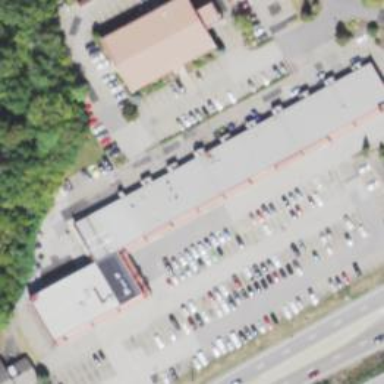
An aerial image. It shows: Car rental facility.